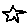
Label: star